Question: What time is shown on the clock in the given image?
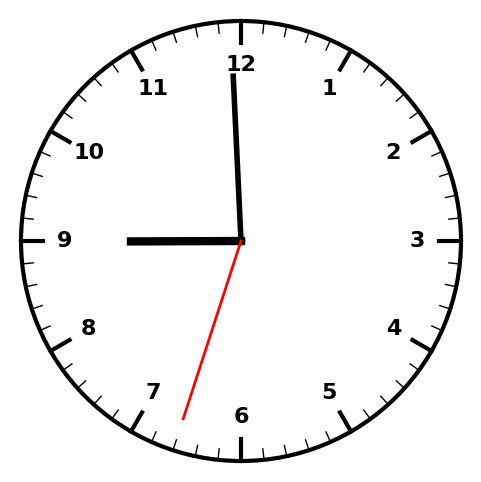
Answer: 08:59:33